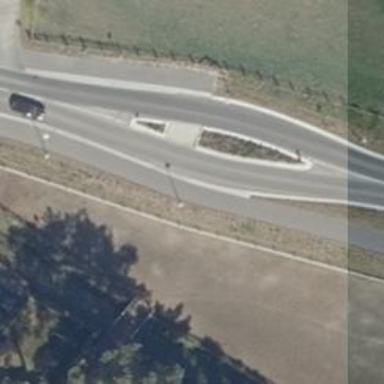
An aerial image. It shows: Traffic calming island.